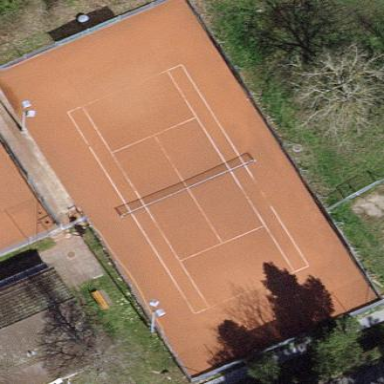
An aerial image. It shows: Tennis court on pitch designated for leisure land.